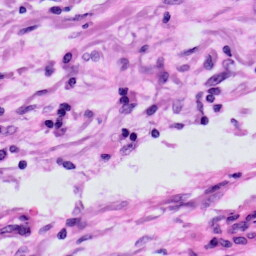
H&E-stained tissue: Skin